Question: I've been able to successfully render Jinja Templates using the function within the BaseOperator, 'render_template'.
My question is does anyone know the requirements to get rendered strings into the UI under the 'Rendered' or 'Rendered Template' tab?
Referring to this tab in the UI:

Any help or guidance here would be appreciated.
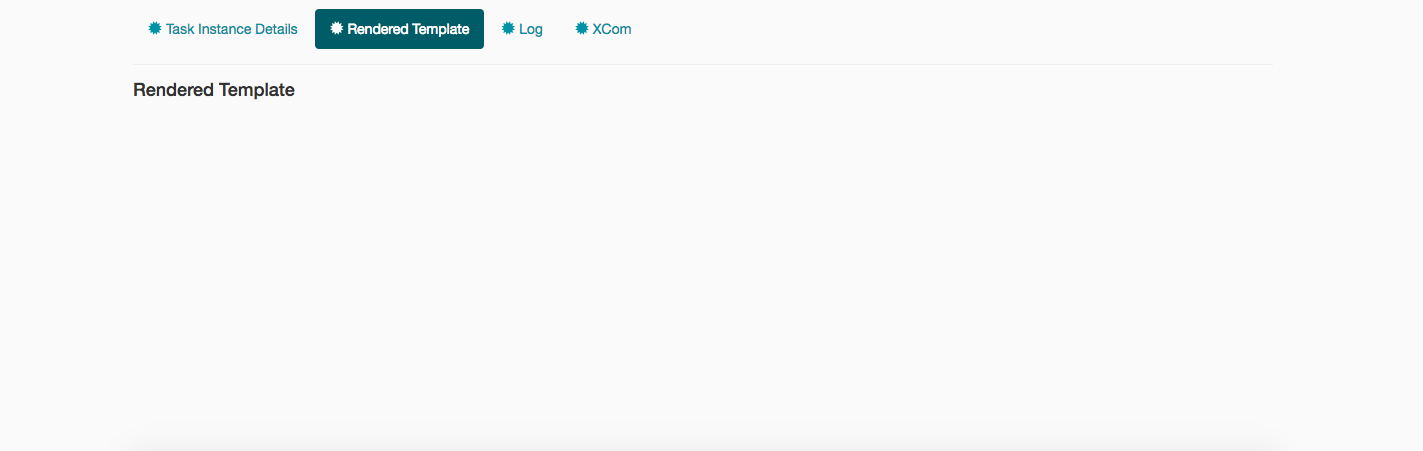
Answer: If you are using templated fields in an Operator, the created strings out of the templated fields will be shown there. E.g. with a BashOperator:
'''
example_task = BashOperator(
task_id='task_example_task',
bash_command='mycommand --date {{ task_instance.execution_date }}',
dag=dag,
)
'''
then the bash command would get parsed through the template engine (since a Jinja field is included) and later on you could see the result of this parsing in the web UI as you mentioned.
The fields must be templated, though. This can be seen in the code in the field 'templated_fields'. For BashOperator (see code here <URL> this is:
'''
template_fields = ('bash_command', 'env')
'''
Other fields in the BashOperator will not be parsed.
You can use macro commands (see here <URL> in templated fields.